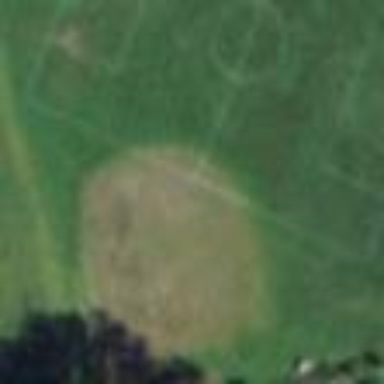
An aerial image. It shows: Baseball pitch for leisure land activities.